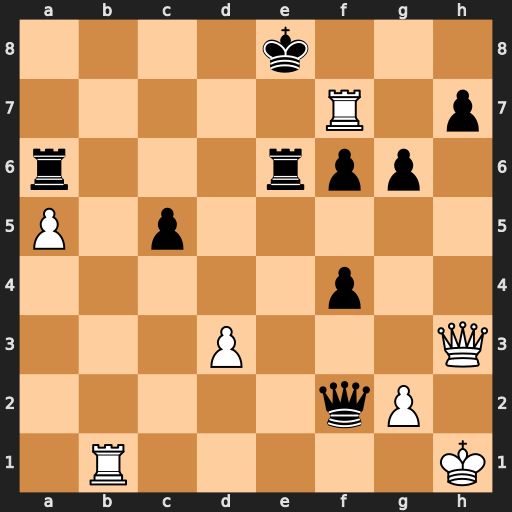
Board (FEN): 4k3/5R1p/r3rpp1/P1p5/5p2/3P3Q/5qP1/1R5K
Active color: w
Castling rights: -
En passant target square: -
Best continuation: Rb8+ Kxf7 Qxh7#